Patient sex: M
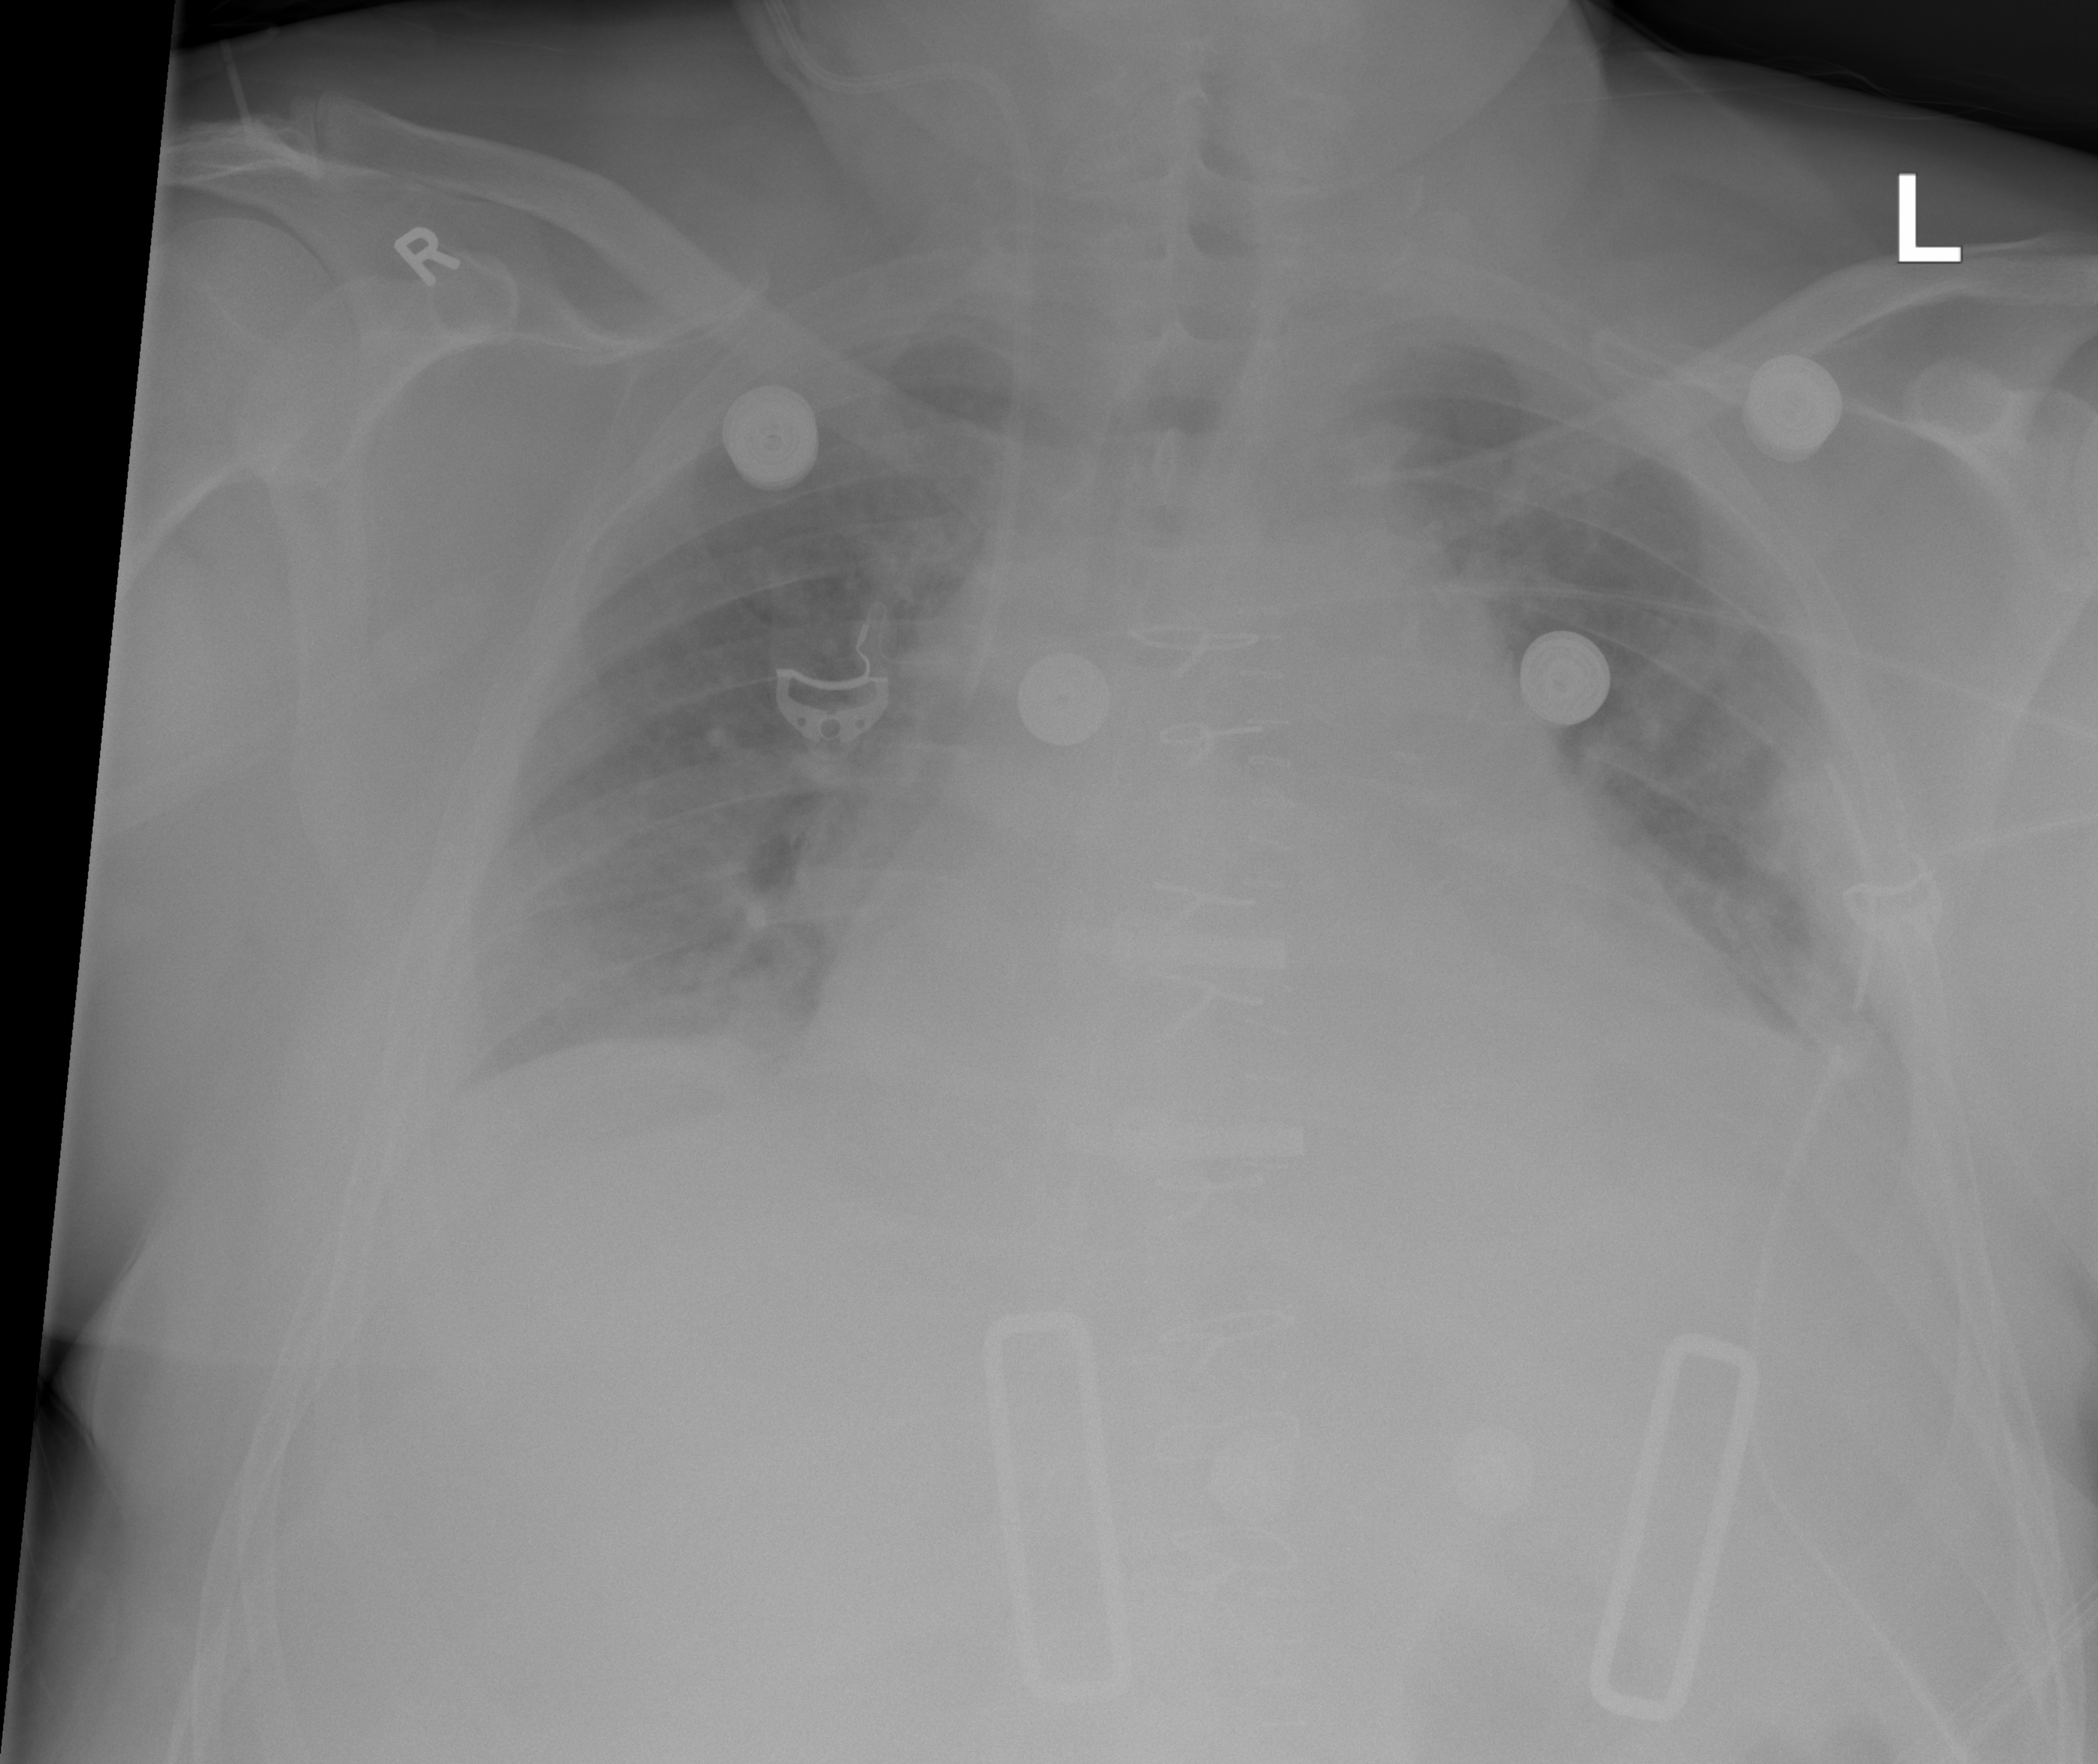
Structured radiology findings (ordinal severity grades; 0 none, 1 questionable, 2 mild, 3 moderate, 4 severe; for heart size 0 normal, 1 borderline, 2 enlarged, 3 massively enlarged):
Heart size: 3
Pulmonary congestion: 2
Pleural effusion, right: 0
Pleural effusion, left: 2
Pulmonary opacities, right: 0
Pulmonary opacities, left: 0
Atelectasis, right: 0
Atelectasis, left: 2